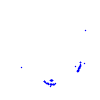
Particle: kaon